Question: I recently found out how to have the box shadow show up on only one side of an element, however, it doesn't go the full length of the element, and stops a bit short of the edge of the screen on both sides as shown in the code snippet and image below. Does anyone have a fix to this/is it even possible to make it stretch the whole way across? All help is appreciated.

'''
header {
box-shadow: 0 5px 7.5px -7.5px gray;
}
'''
'''
<header>Header Shadow Example</header>
'''
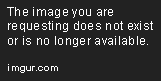
Answer: Box-shadow creates the effect on the element itself -- since you have margin from the body, you can use a psuedo:after element with negative left and right values to cover that distance.
'''
body {
margin: 0;
padding: 0;
}
main {
margin: 0;
padding: 0 15px;
}
header {
position:relative;
}
header::after {
position: absolute;
content: "";
left: 0;
right: 0;
top: 0;
bottom: 0;
margin: 0 -15px;
box-shadow: 0 3px 3px grey;
}
'''
'''
<main>
<header>Header Shadow Example</header>
</main>
'''